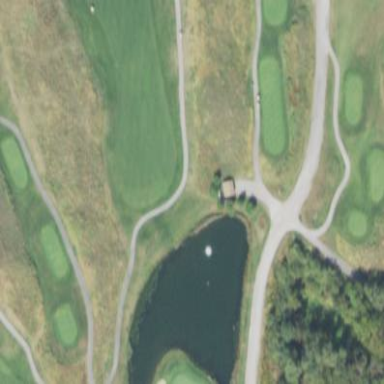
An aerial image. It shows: Water hazard on golf course. The hazard is natural water feature.